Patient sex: F
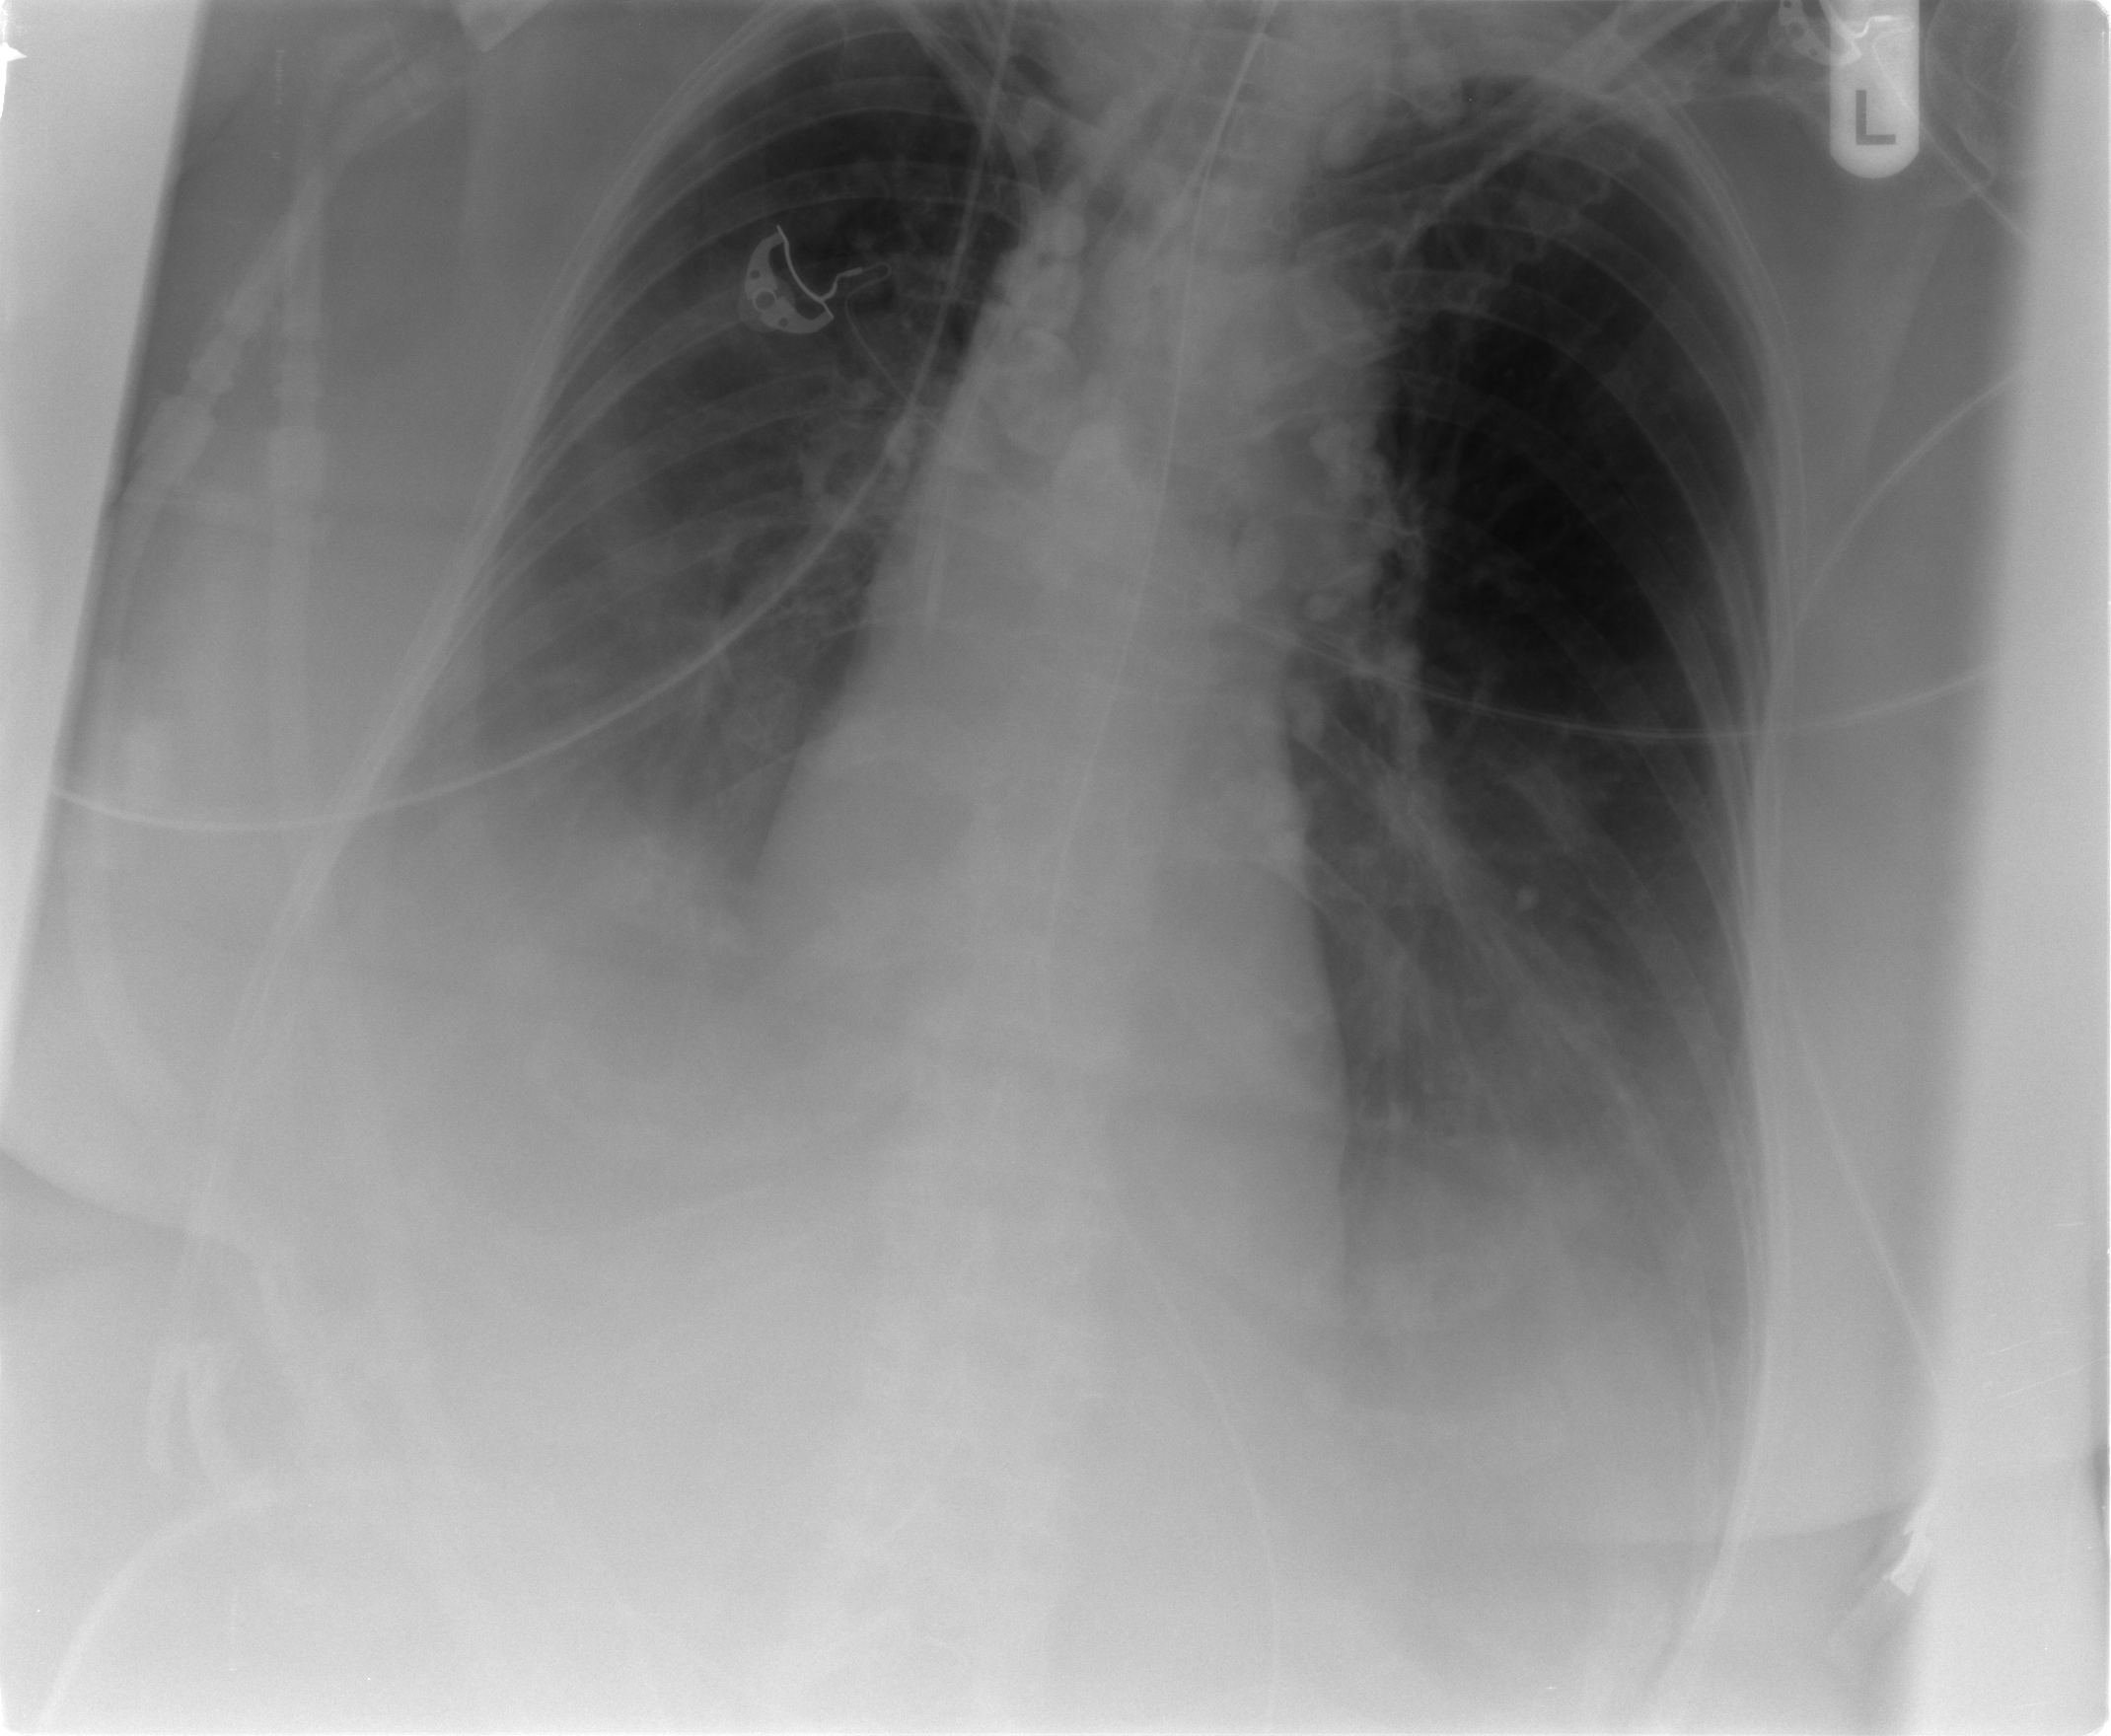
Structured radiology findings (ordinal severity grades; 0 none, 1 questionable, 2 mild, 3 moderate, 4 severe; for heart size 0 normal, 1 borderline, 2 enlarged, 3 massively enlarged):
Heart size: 0
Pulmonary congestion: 1
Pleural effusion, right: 3
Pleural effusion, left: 3
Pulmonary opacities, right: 0
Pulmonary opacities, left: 0
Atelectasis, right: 2
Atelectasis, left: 2